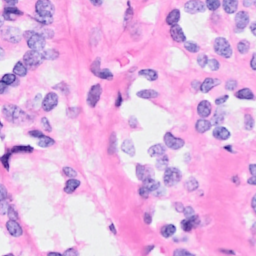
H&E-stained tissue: Breast